Question:
Below email, user will enter email n below password a user will enter password, i m able to make square but upper square should be curve in upper side and lower square in lower side.
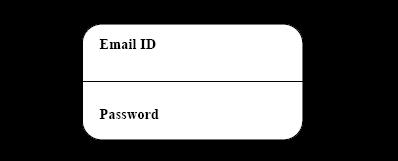
Answer: Something I made that I think will do what you want. You just have to add them to this Manager. Note that I don't think I have it compensating for things like margin or padding, so you can either figure that in with the 'paint()' method, or just enclose it in another Manager that has the proper padding/margin:
'''
public class GroupFieldManager extends VerticalFieldManager {
private int _rounding;
private int _bgColor;
private int _borderColor;
private boolean _divider;
private int _dividerColor;
public GroupFieldManager(boolean divider, long style) {
super(style);
_rounding = 20;
_bgColor = 0xFFFFFF;
_borderColor = 0xAAAAAA;
_divider = divider;
_dividerColor = 0xAAAAAA;
}
public GroupFieldManager(boolean divider) {
this(divider, 0);
}
public GroupFieldManager() {
this(false, 0);
}
/**
* Sets whether or not to draw a divider
* @param on
*/
public void setDivider(boolean on) {
_divider = on;
}
/**
* Sets the color for the divider (also turns divider on)
* @param color
*/
public void setDividerColor(int color){
_dividerColor = color;
_divider = true;
}
/**
* Sets the background color for the grouping
* @param color
*/
public void setBackgroundColor(int color) {
_bgColor = color;
}
/**
* Sets the border color for the grouping
* @param color
*/
public void setBorderColor(int color) {
_borderColor = color;
}
/**
* Sets the amount of rounding for the border
* @param rounding
*/
public void setRounding(int rounding) {
_rounding = rounding;
}
protected void paint(Graphics graphics) {
int oldColor = graphics.getColor();
//draw the background
graphics.setColor(_bgColor);
graphics.fillRoundRect(0, 0, getWidth(), getHeight(), _rounding, _rounding);
//draw the border
graphics.setColor(_borderColor);
graphics.drawRoundRect(0, 0, getWidth(), getHeight(), _rounding, _rounding);
//draw dividers
if(_divider) {
graphics.setColor(_dividerColor);
int y = 0;
//go through each field, figure it's height, and draw a line under it
for(int i=0;i<getFieldCount();i++) {
if(i != getFieldCount() - 1) {
int height = getField(i).getHeight();
y += height;
graphics.drawLine(0, y, getWidth(), y);
}
}
}
graphics.setColor(oldColor);
super.paint(graphics);
}
}
'''